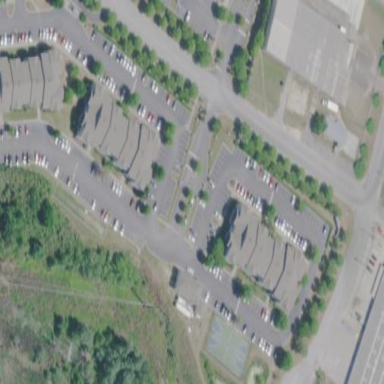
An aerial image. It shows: Parking area.